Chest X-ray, AP view. Patient: 81 years old, sex F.
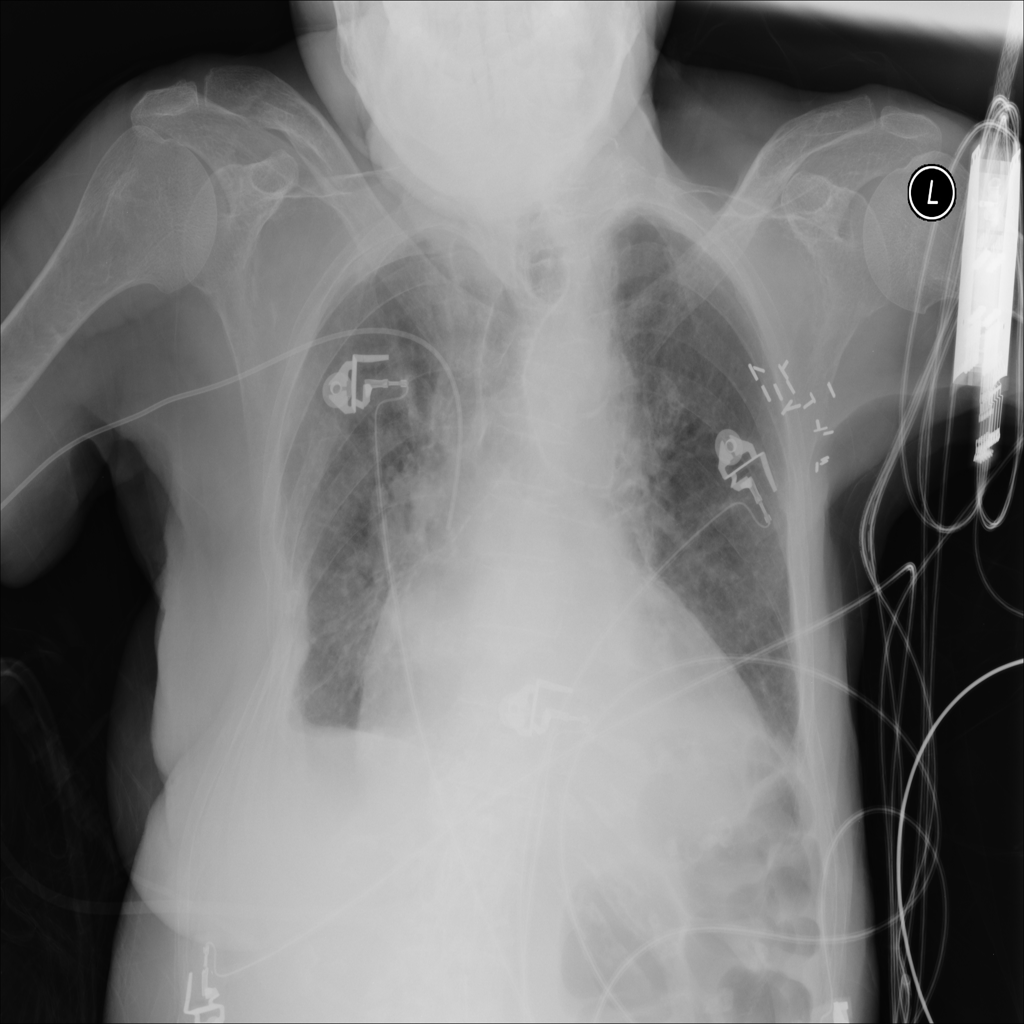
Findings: Atelectasis, Fibrosis